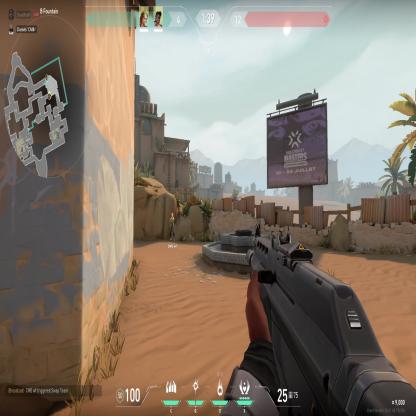
Label: teammate